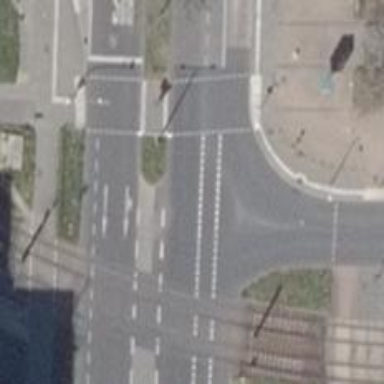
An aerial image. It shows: Road with traffic signals.